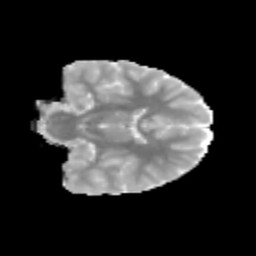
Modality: MD
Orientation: coronal
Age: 9
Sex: female
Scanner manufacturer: siemens
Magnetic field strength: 3 T
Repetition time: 3.8 s
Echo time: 0.07 s